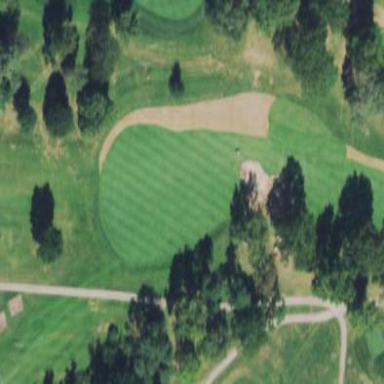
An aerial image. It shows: Golf fairway surrounded by grass.